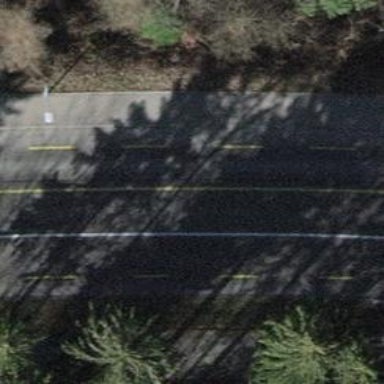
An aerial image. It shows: Secondary road with asphalt surface. It has cycle lane on both sides.